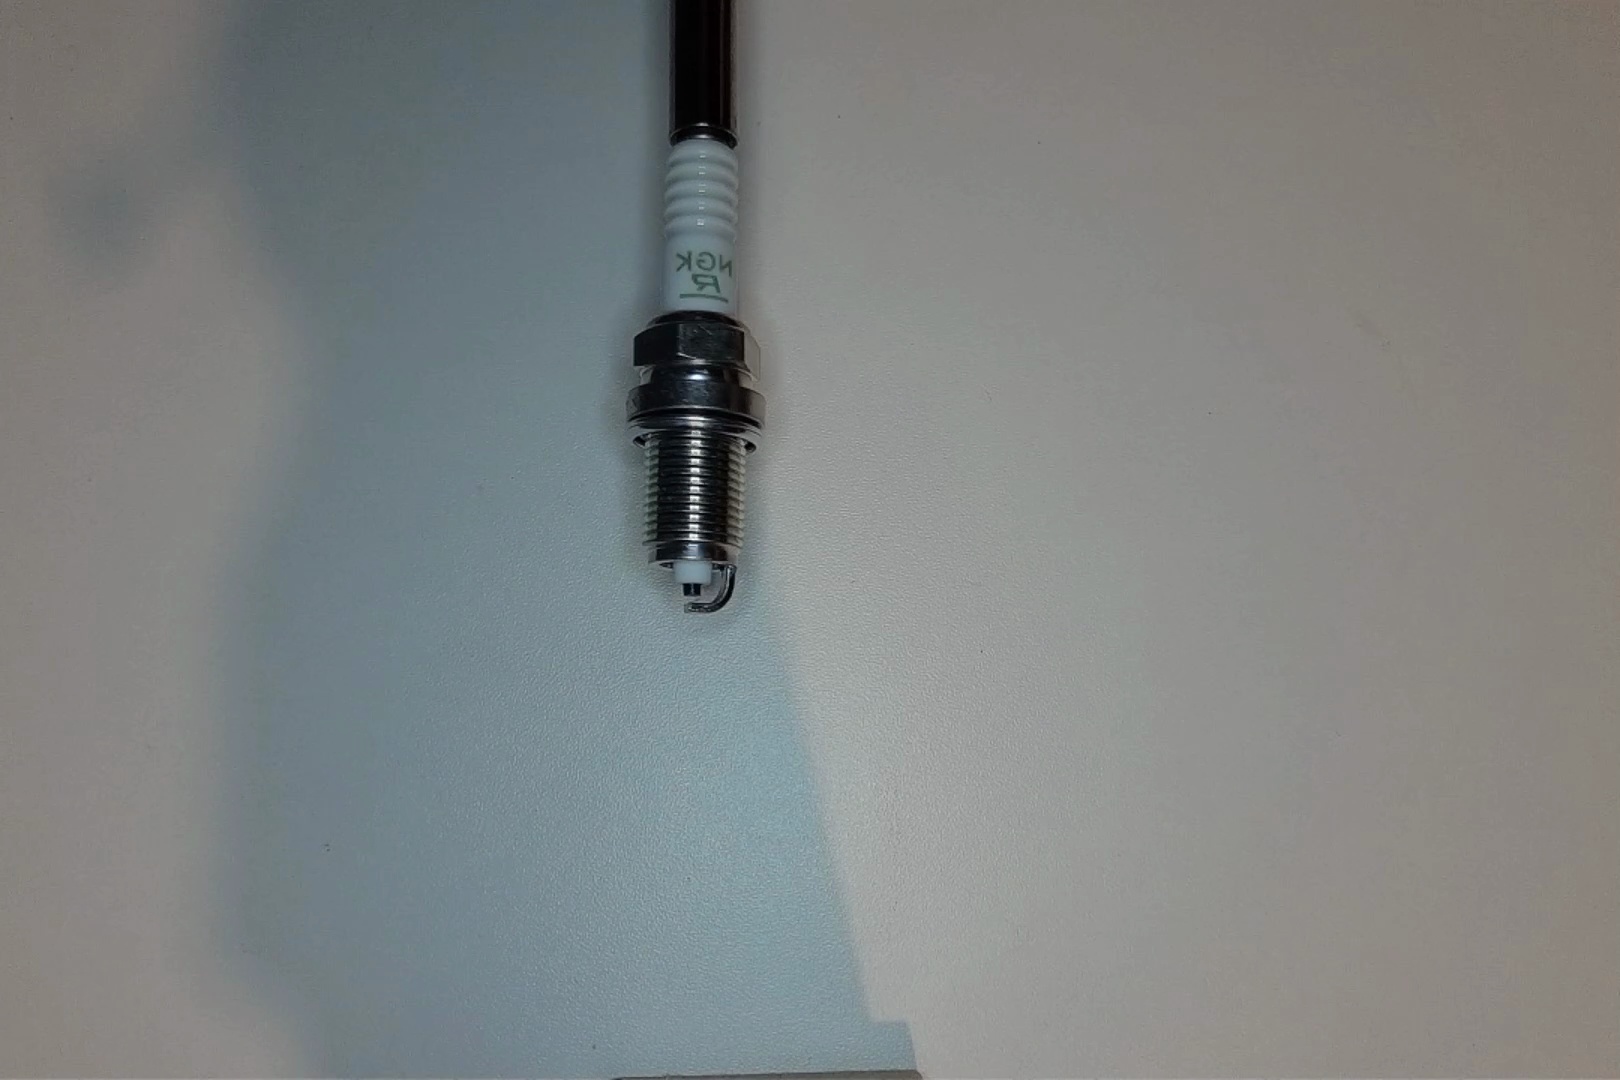
Label: normal